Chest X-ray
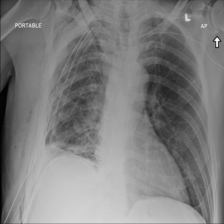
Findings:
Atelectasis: negative
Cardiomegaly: negative
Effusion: negative
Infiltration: negative
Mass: negative
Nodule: negative
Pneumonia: negative
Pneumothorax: negative
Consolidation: negative
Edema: negative
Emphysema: positive
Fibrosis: negative
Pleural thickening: negative
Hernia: negative